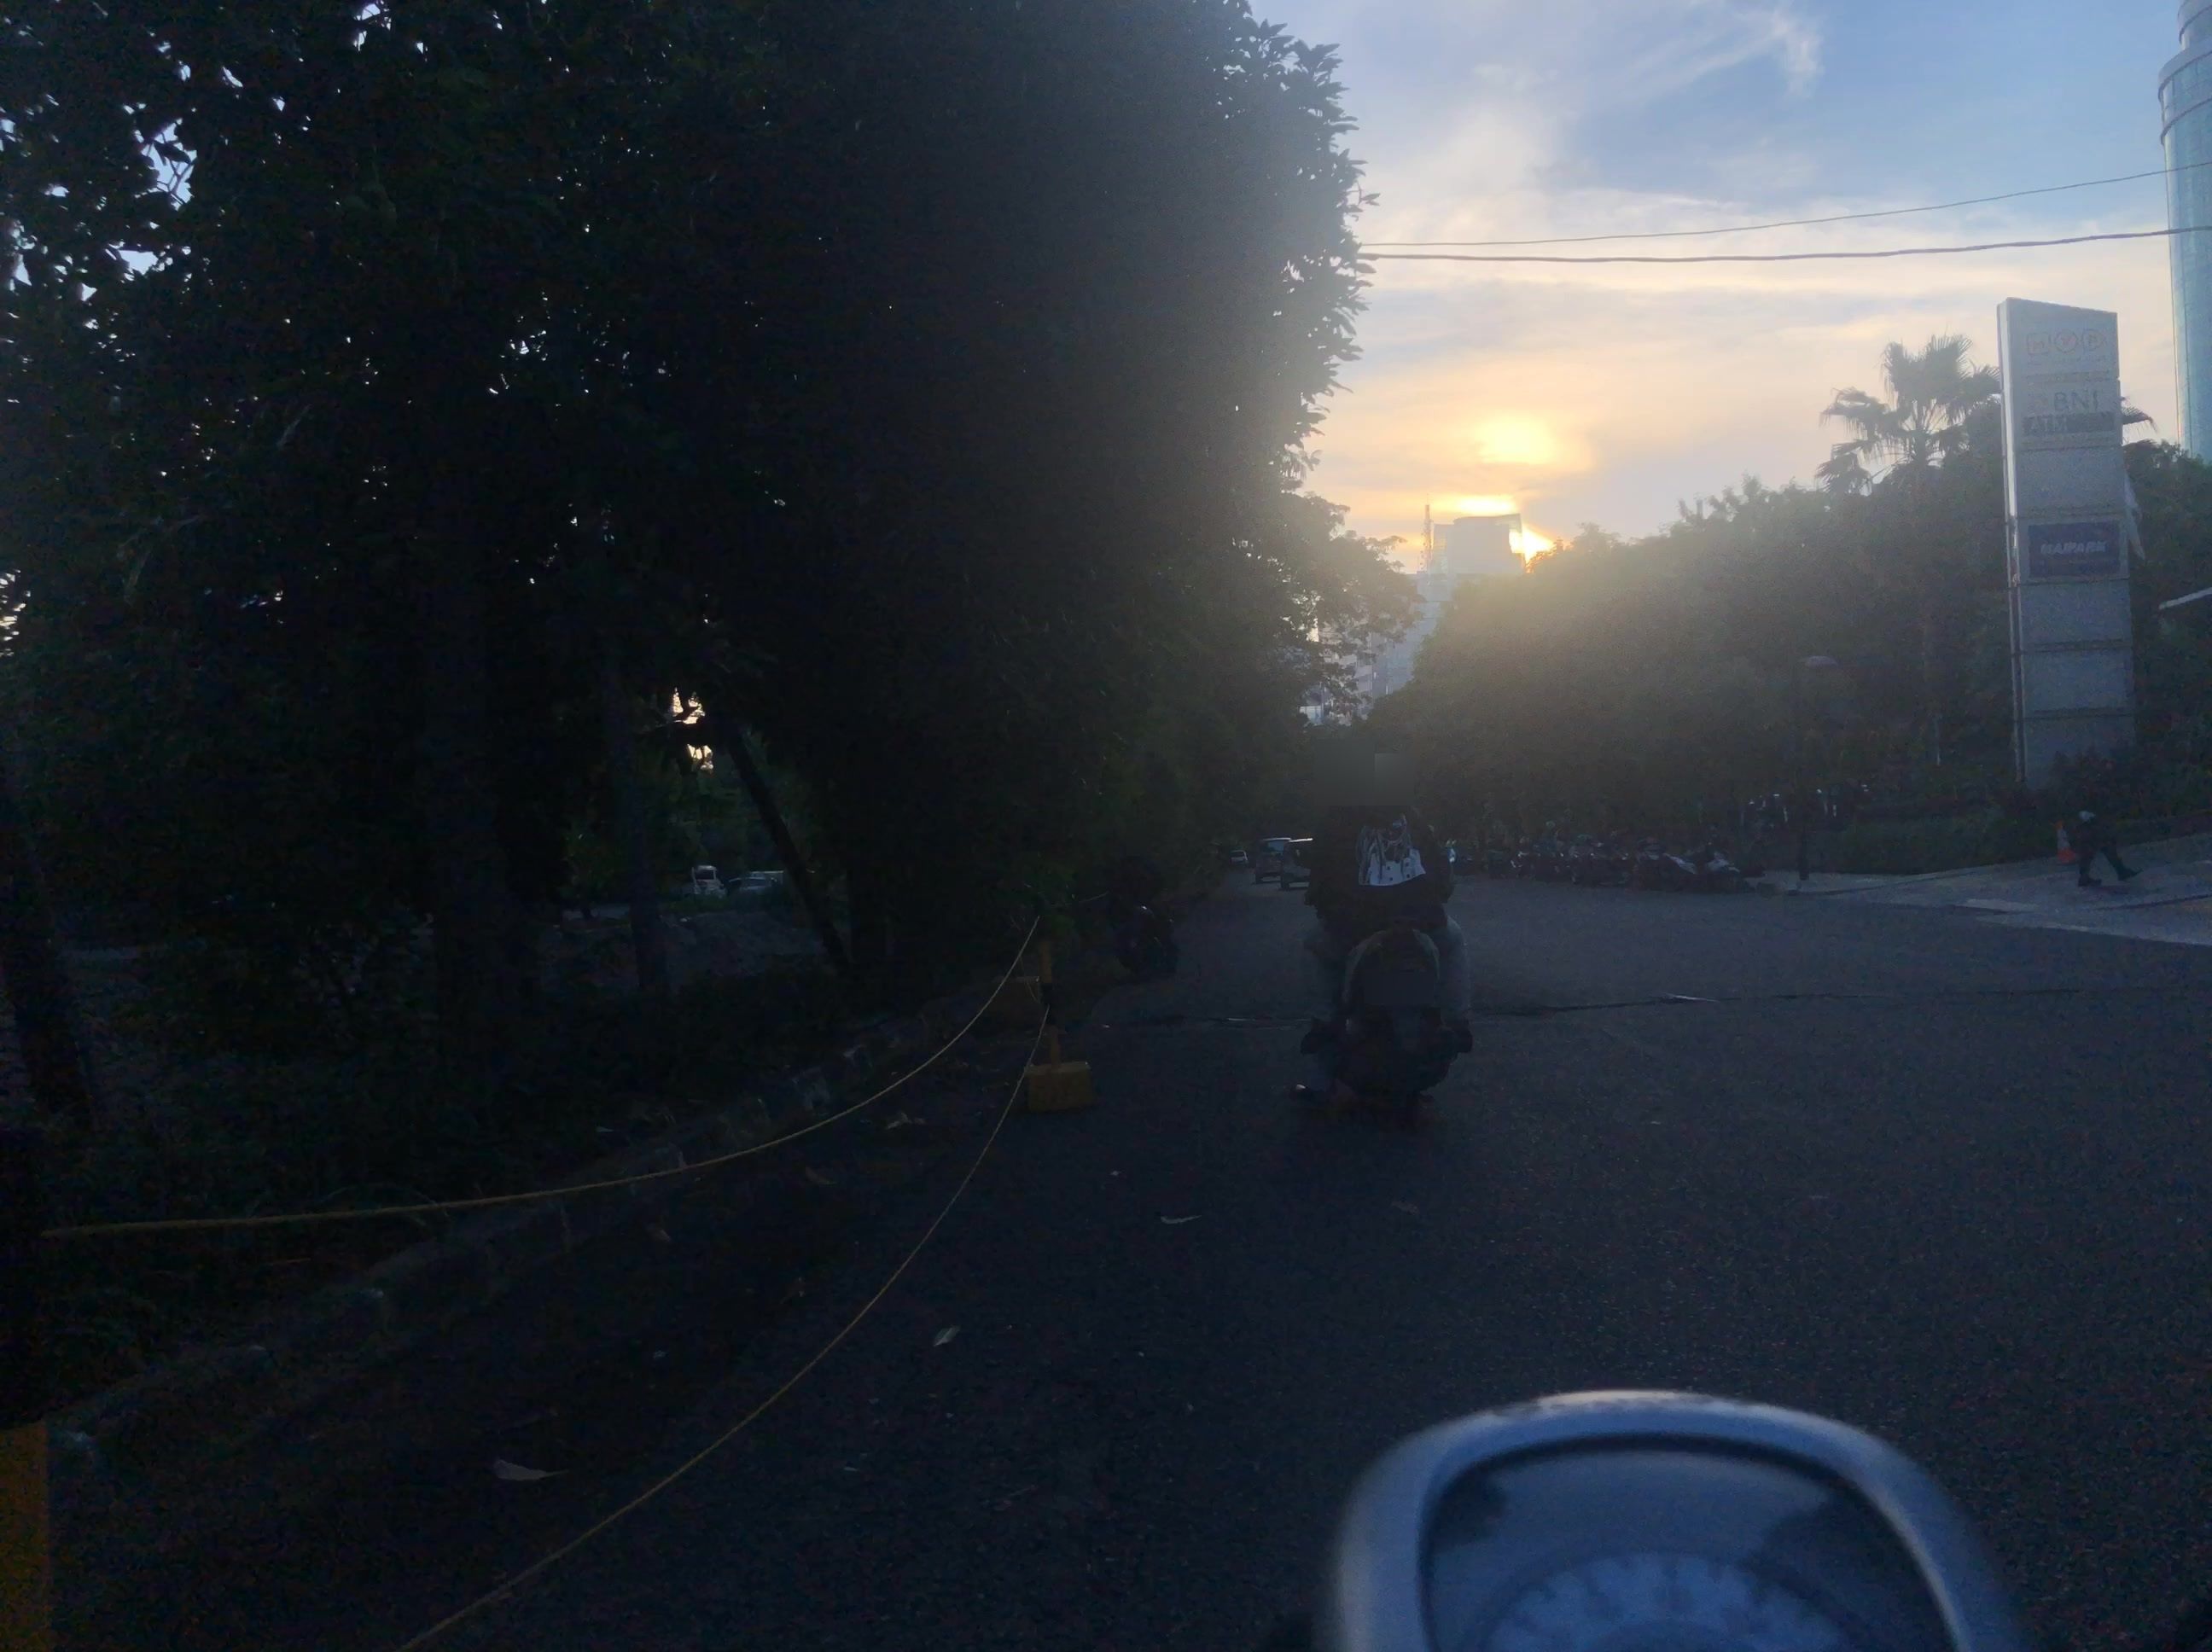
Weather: clear
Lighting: dusk/dawn
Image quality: slightly poor
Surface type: driving surface
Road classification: secondary
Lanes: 2
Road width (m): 10
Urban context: urban centre
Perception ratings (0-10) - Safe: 3.26, Lively: 4.87, Beautiful: 4.04, Boring: 4.26, Depressing: 0.67, Wealthy: 5.89